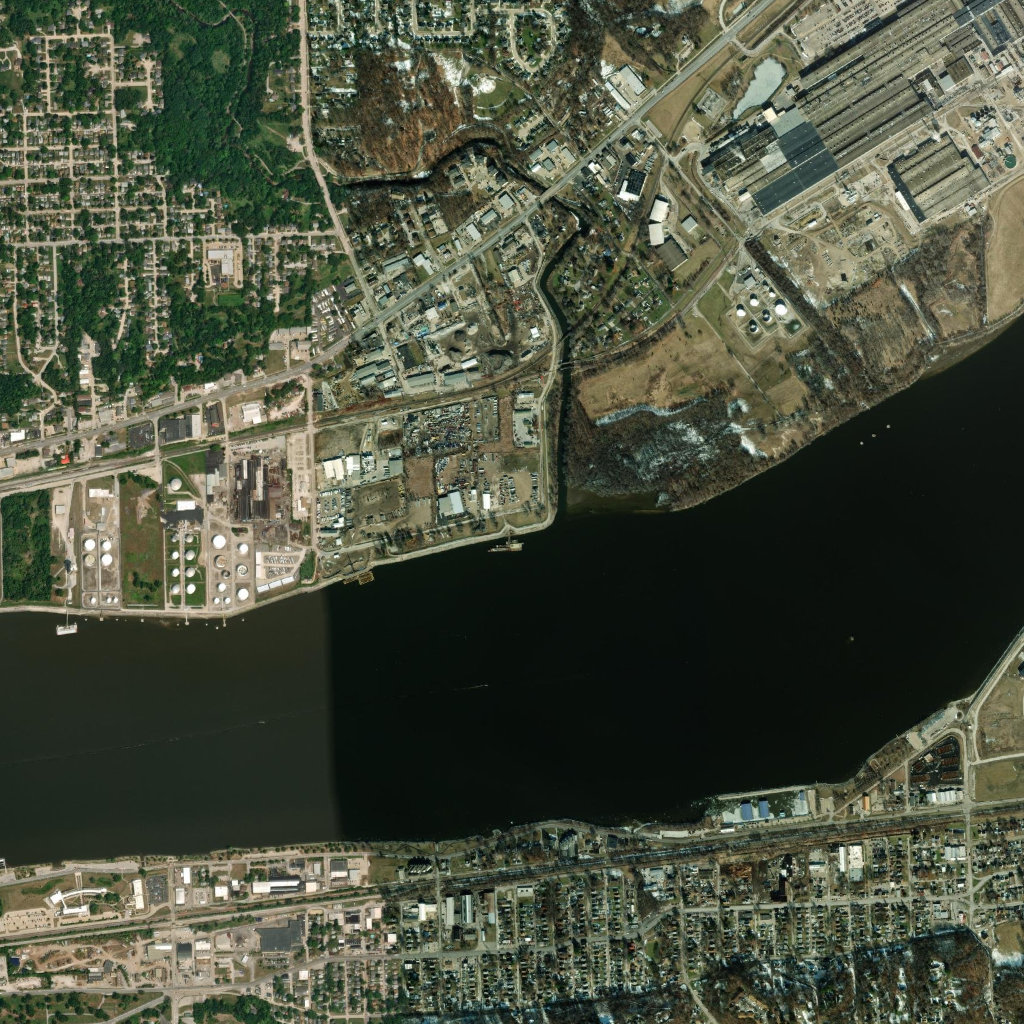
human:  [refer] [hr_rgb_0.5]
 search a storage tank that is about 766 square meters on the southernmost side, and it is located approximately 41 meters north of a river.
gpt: <box>[[22, 57, 24, 58, 0]]</box>